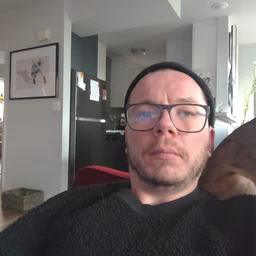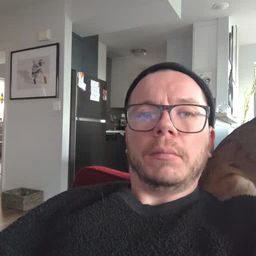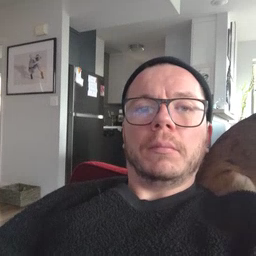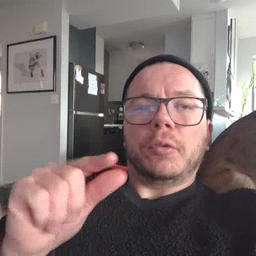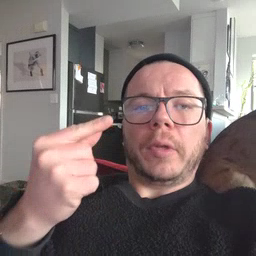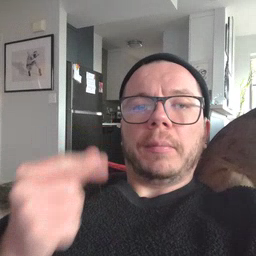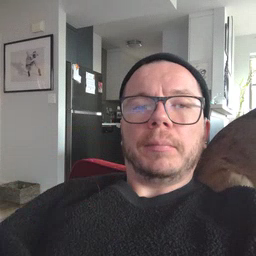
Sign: green